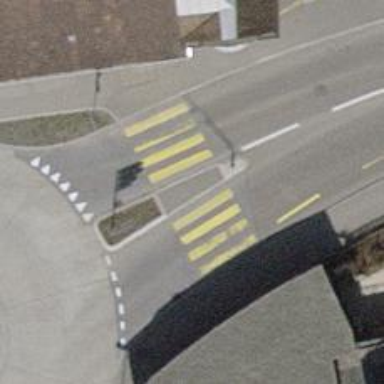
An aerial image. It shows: Uncontrolled zebra crossing with pedestrian island.